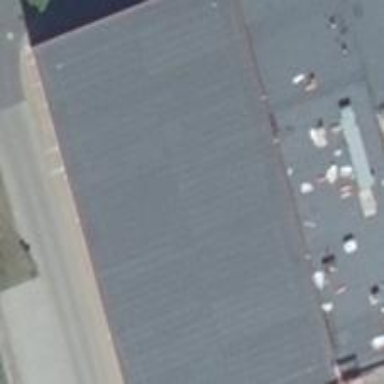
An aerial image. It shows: White building with flat roof made of gray tar paper.